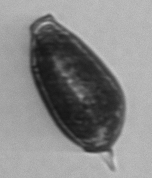
Label: Prorocentrum_micans